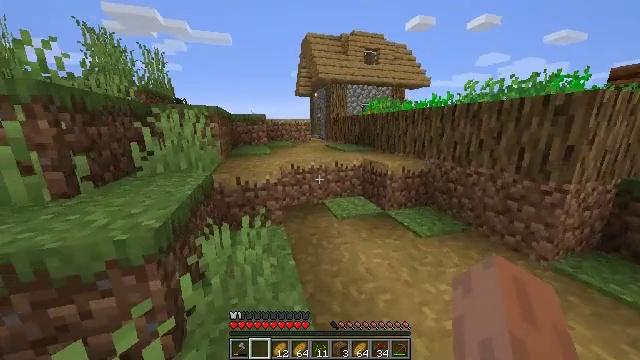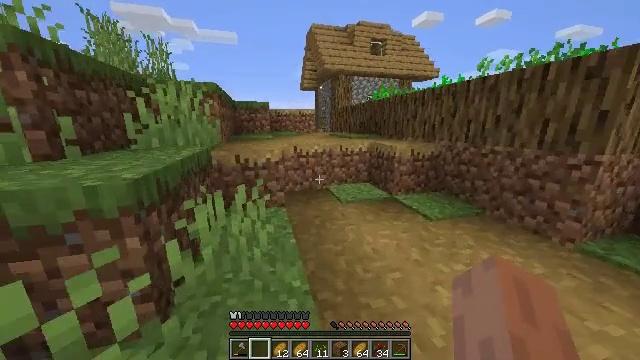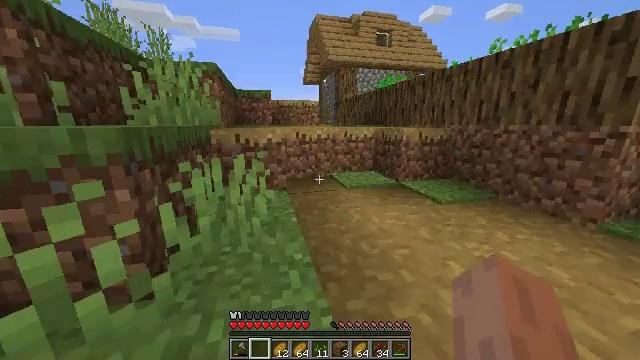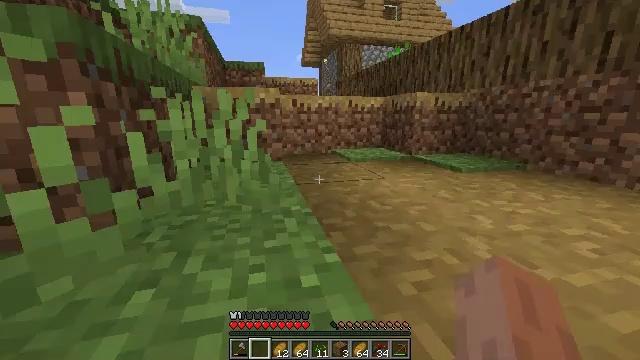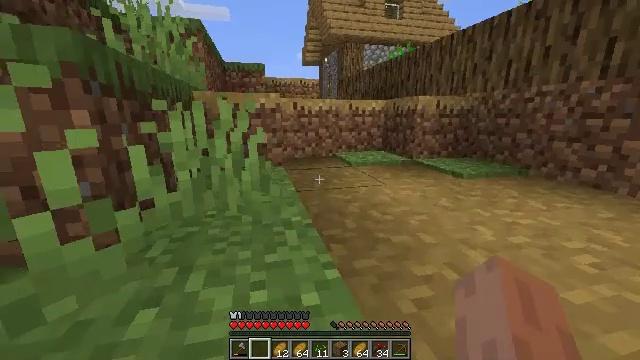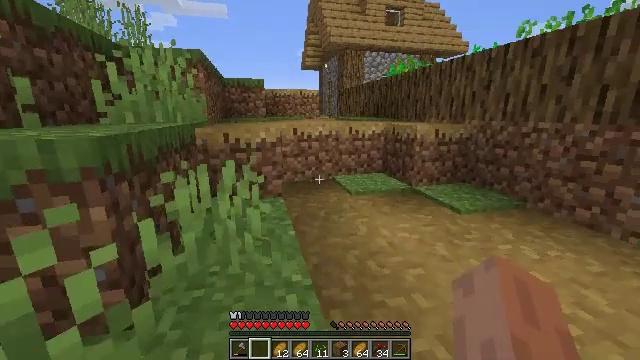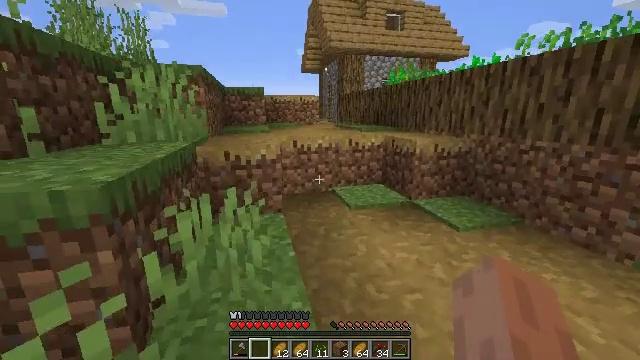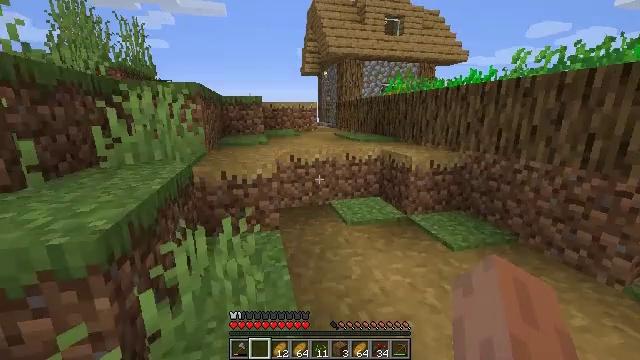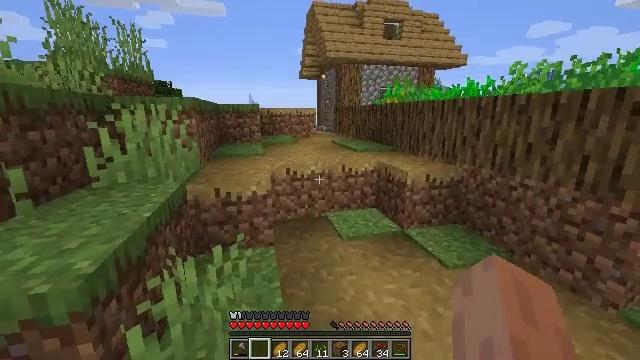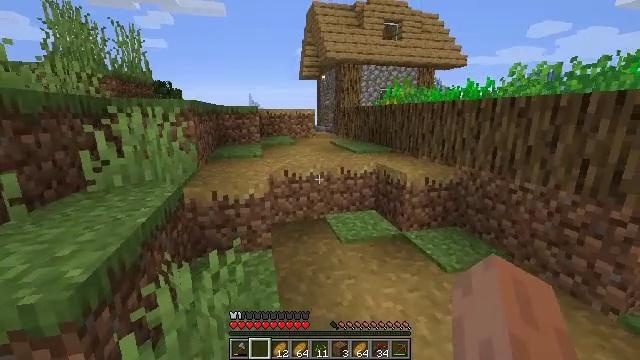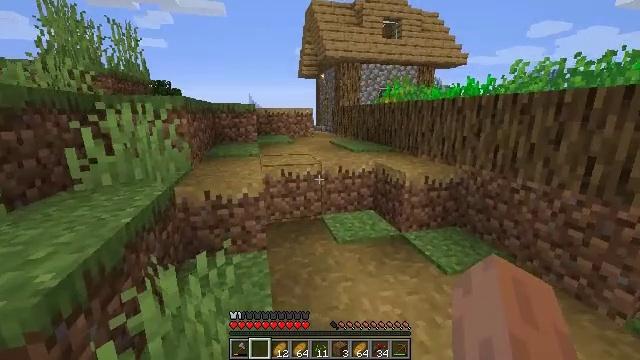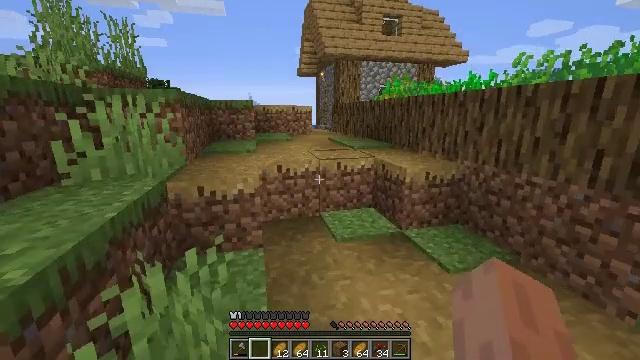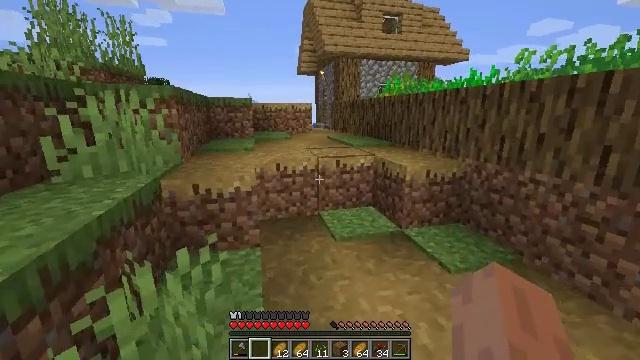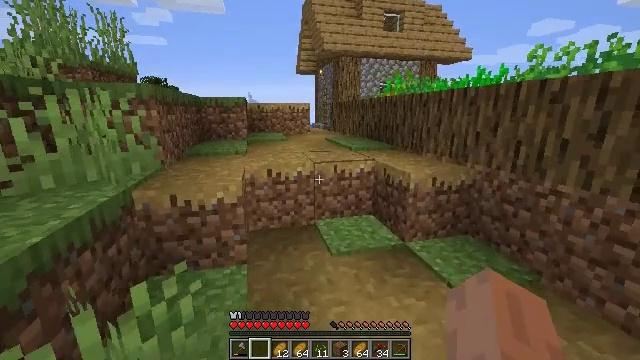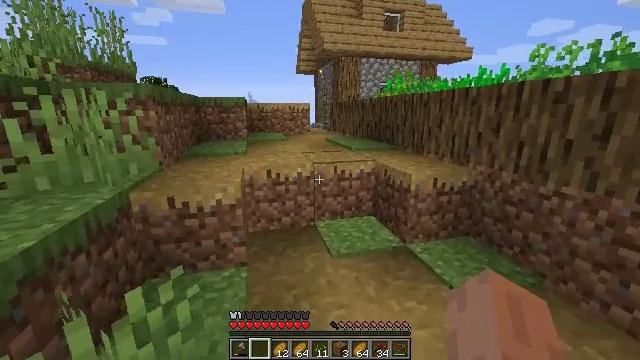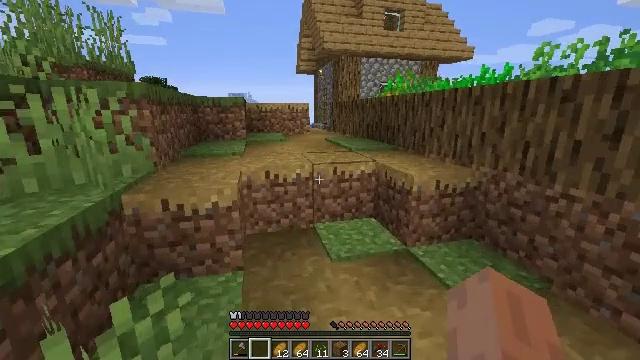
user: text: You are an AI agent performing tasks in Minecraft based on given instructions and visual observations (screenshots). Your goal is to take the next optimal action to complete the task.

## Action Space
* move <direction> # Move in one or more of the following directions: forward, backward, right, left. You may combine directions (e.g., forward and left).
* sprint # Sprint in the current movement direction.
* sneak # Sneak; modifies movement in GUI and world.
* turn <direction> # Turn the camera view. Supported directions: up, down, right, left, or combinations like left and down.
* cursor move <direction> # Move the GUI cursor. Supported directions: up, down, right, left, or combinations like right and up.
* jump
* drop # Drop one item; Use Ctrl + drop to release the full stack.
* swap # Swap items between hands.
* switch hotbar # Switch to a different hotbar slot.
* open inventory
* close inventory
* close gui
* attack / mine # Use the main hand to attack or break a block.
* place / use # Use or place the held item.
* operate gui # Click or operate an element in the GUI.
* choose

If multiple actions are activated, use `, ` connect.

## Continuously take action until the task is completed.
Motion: motion action
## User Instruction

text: Harm the villager.
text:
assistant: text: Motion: move forward, turn left, jump
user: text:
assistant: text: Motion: move forward, jump
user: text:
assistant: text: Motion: move forward, jump
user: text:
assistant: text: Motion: move forward, jump
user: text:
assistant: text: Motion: move forward
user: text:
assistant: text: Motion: move forward
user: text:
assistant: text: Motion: move forward
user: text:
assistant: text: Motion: move forward
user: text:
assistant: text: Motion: move forward
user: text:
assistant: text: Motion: move forward
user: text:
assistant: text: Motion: move forward
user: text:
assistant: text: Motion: move forward
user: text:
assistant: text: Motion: move forward
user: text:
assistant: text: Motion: no_op
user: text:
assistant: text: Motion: no_op
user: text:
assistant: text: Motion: move forward
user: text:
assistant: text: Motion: move forward
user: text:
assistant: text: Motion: move forward
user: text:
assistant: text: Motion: no_op
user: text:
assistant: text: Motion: move forward
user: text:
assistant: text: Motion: move forward
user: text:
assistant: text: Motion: move forward
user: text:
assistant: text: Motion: move forward
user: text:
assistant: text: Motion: move forward, turn left
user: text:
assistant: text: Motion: move forward, turn left, jump
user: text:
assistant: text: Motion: move forward, jump
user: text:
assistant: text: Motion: move forward, jump
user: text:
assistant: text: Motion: move forward
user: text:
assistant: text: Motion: move forward
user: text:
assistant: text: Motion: move forward